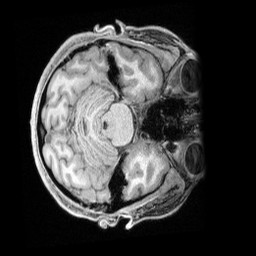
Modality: T1w
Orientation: axial
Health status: healthy
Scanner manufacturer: siemens
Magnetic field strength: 3 T
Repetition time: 2.4 s
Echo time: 0.00201 s